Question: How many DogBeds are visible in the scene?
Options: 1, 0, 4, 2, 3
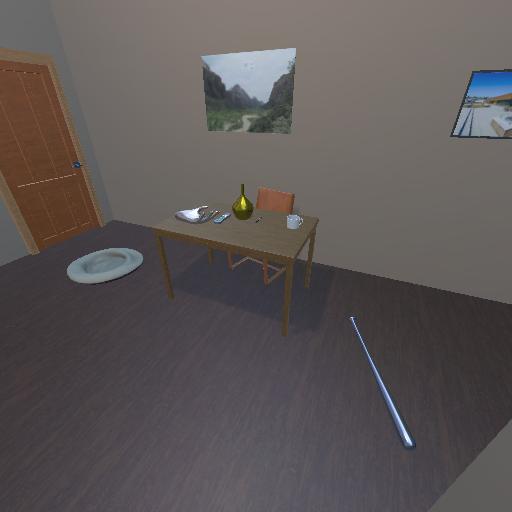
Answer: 1